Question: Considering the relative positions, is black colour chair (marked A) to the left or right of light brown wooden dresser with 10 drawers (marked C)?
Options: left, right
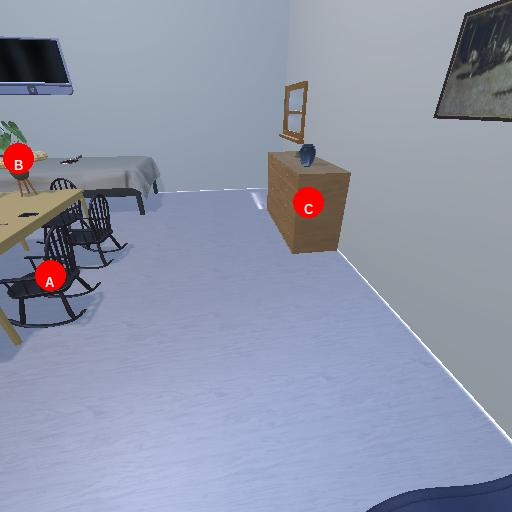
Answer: left